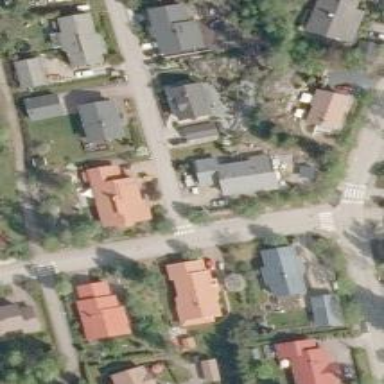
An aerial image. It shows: Living street.